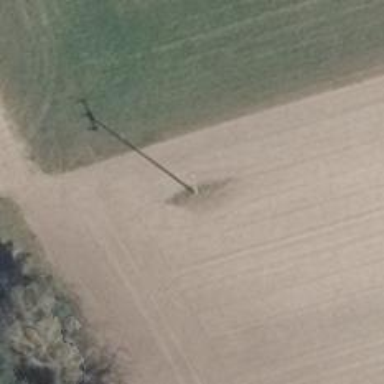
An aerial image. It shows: Power line in the image.